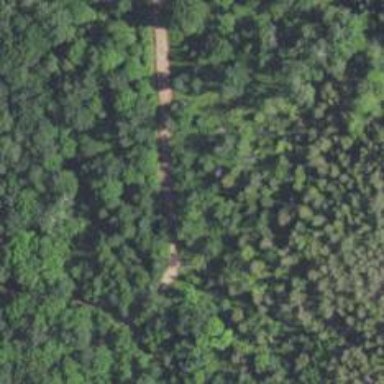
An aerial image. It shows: Abandoned railway with historical significance.